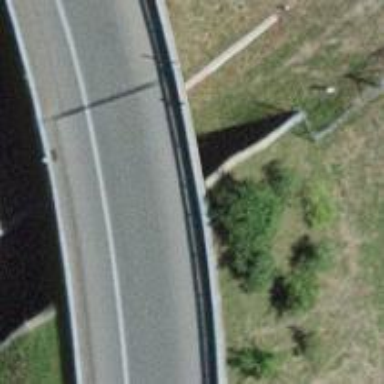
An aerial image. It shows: Motorway link bridge.